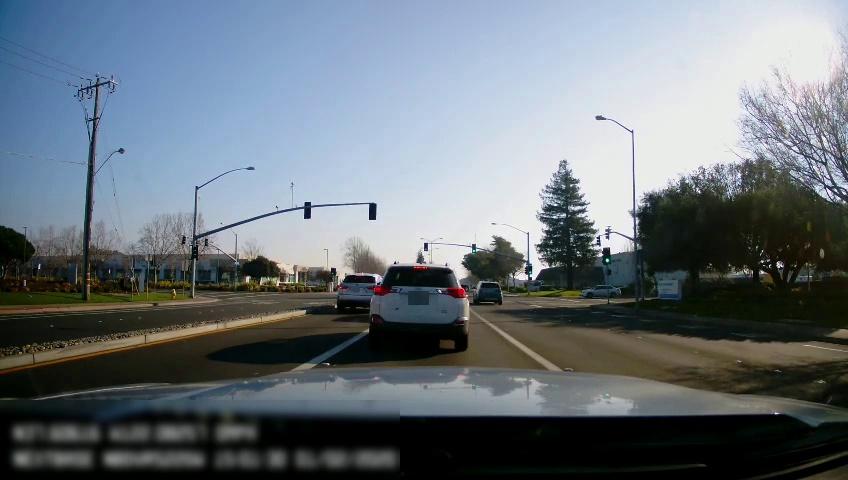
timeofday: Day
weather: Sunny
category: Drivable Space
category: Drivable Space
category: Vehicles | SUV
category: Vehicles | SUV
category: Vehicles | SUV
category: Vehicles | Car
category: Lanes | Alternate Lane
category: Lanes | Current Lane
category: Lanes | Current Lane
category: Lanes | Alternate Lane
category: Lanes | Opposite Lane
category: Lanes | Opposite Lane
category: Traffic | Lights
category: Traffic | Lights
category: Traffic | Lights
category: Traffic | Lights
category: Traffic | Lights
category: Traffic | Lights
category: Traffic | Lights